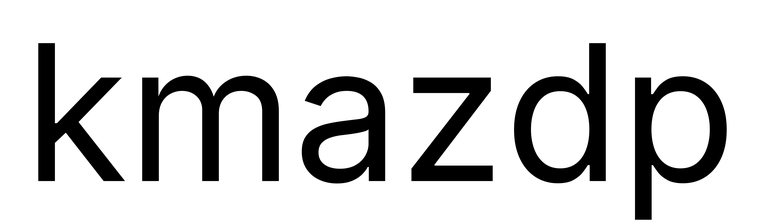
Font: Inter_Regular